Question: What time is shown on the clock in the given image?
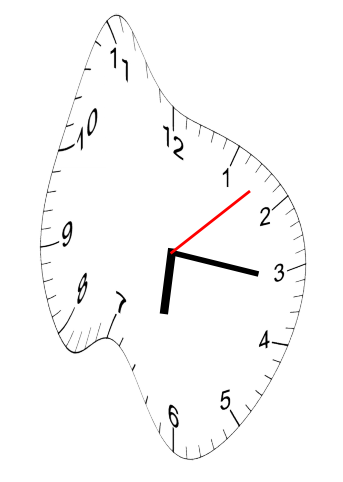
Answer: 06:16:08